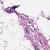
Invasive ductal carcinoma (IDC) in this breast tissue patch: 0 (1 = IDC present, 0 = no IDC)